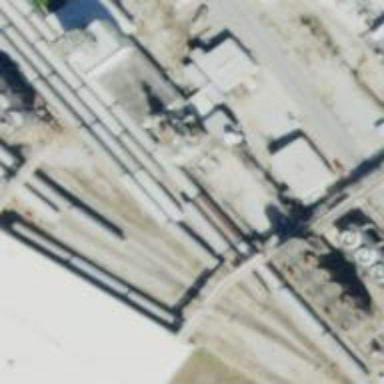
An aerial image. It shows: Rail spur service.